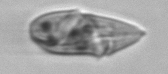
Label: Gyrodinium